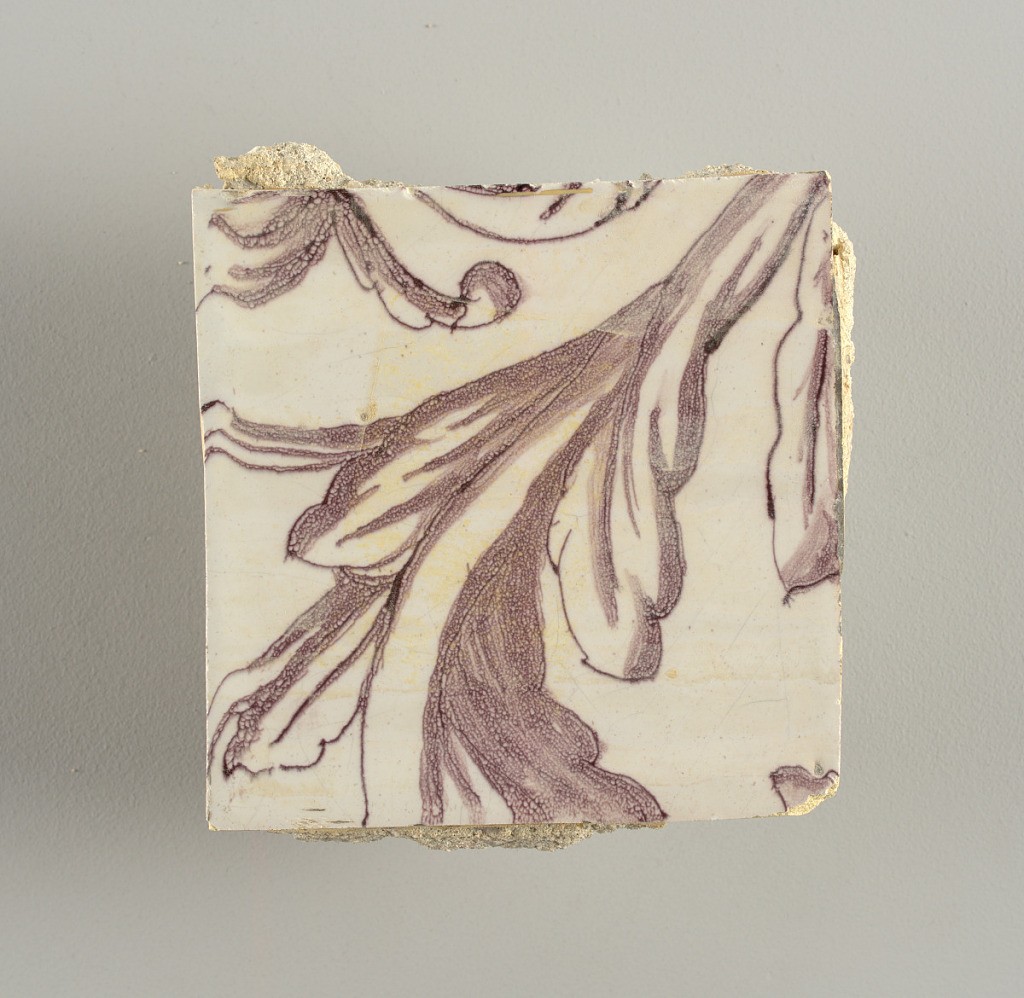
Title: Tile wall facing
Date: ca. 1725
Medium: Tin-glazed earthenware, underglaze
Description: Horizontal rectangle.  Thirty tiles wide and twenty-three tiles high with opening for fireplace eleven tiles wide and ten high.  Foliage arabesques disposed about three vertical axes from which are emphazised by urns at center and right, and at left by the figure of a standing woman carrying an infant on her arm and accompanied by two children.